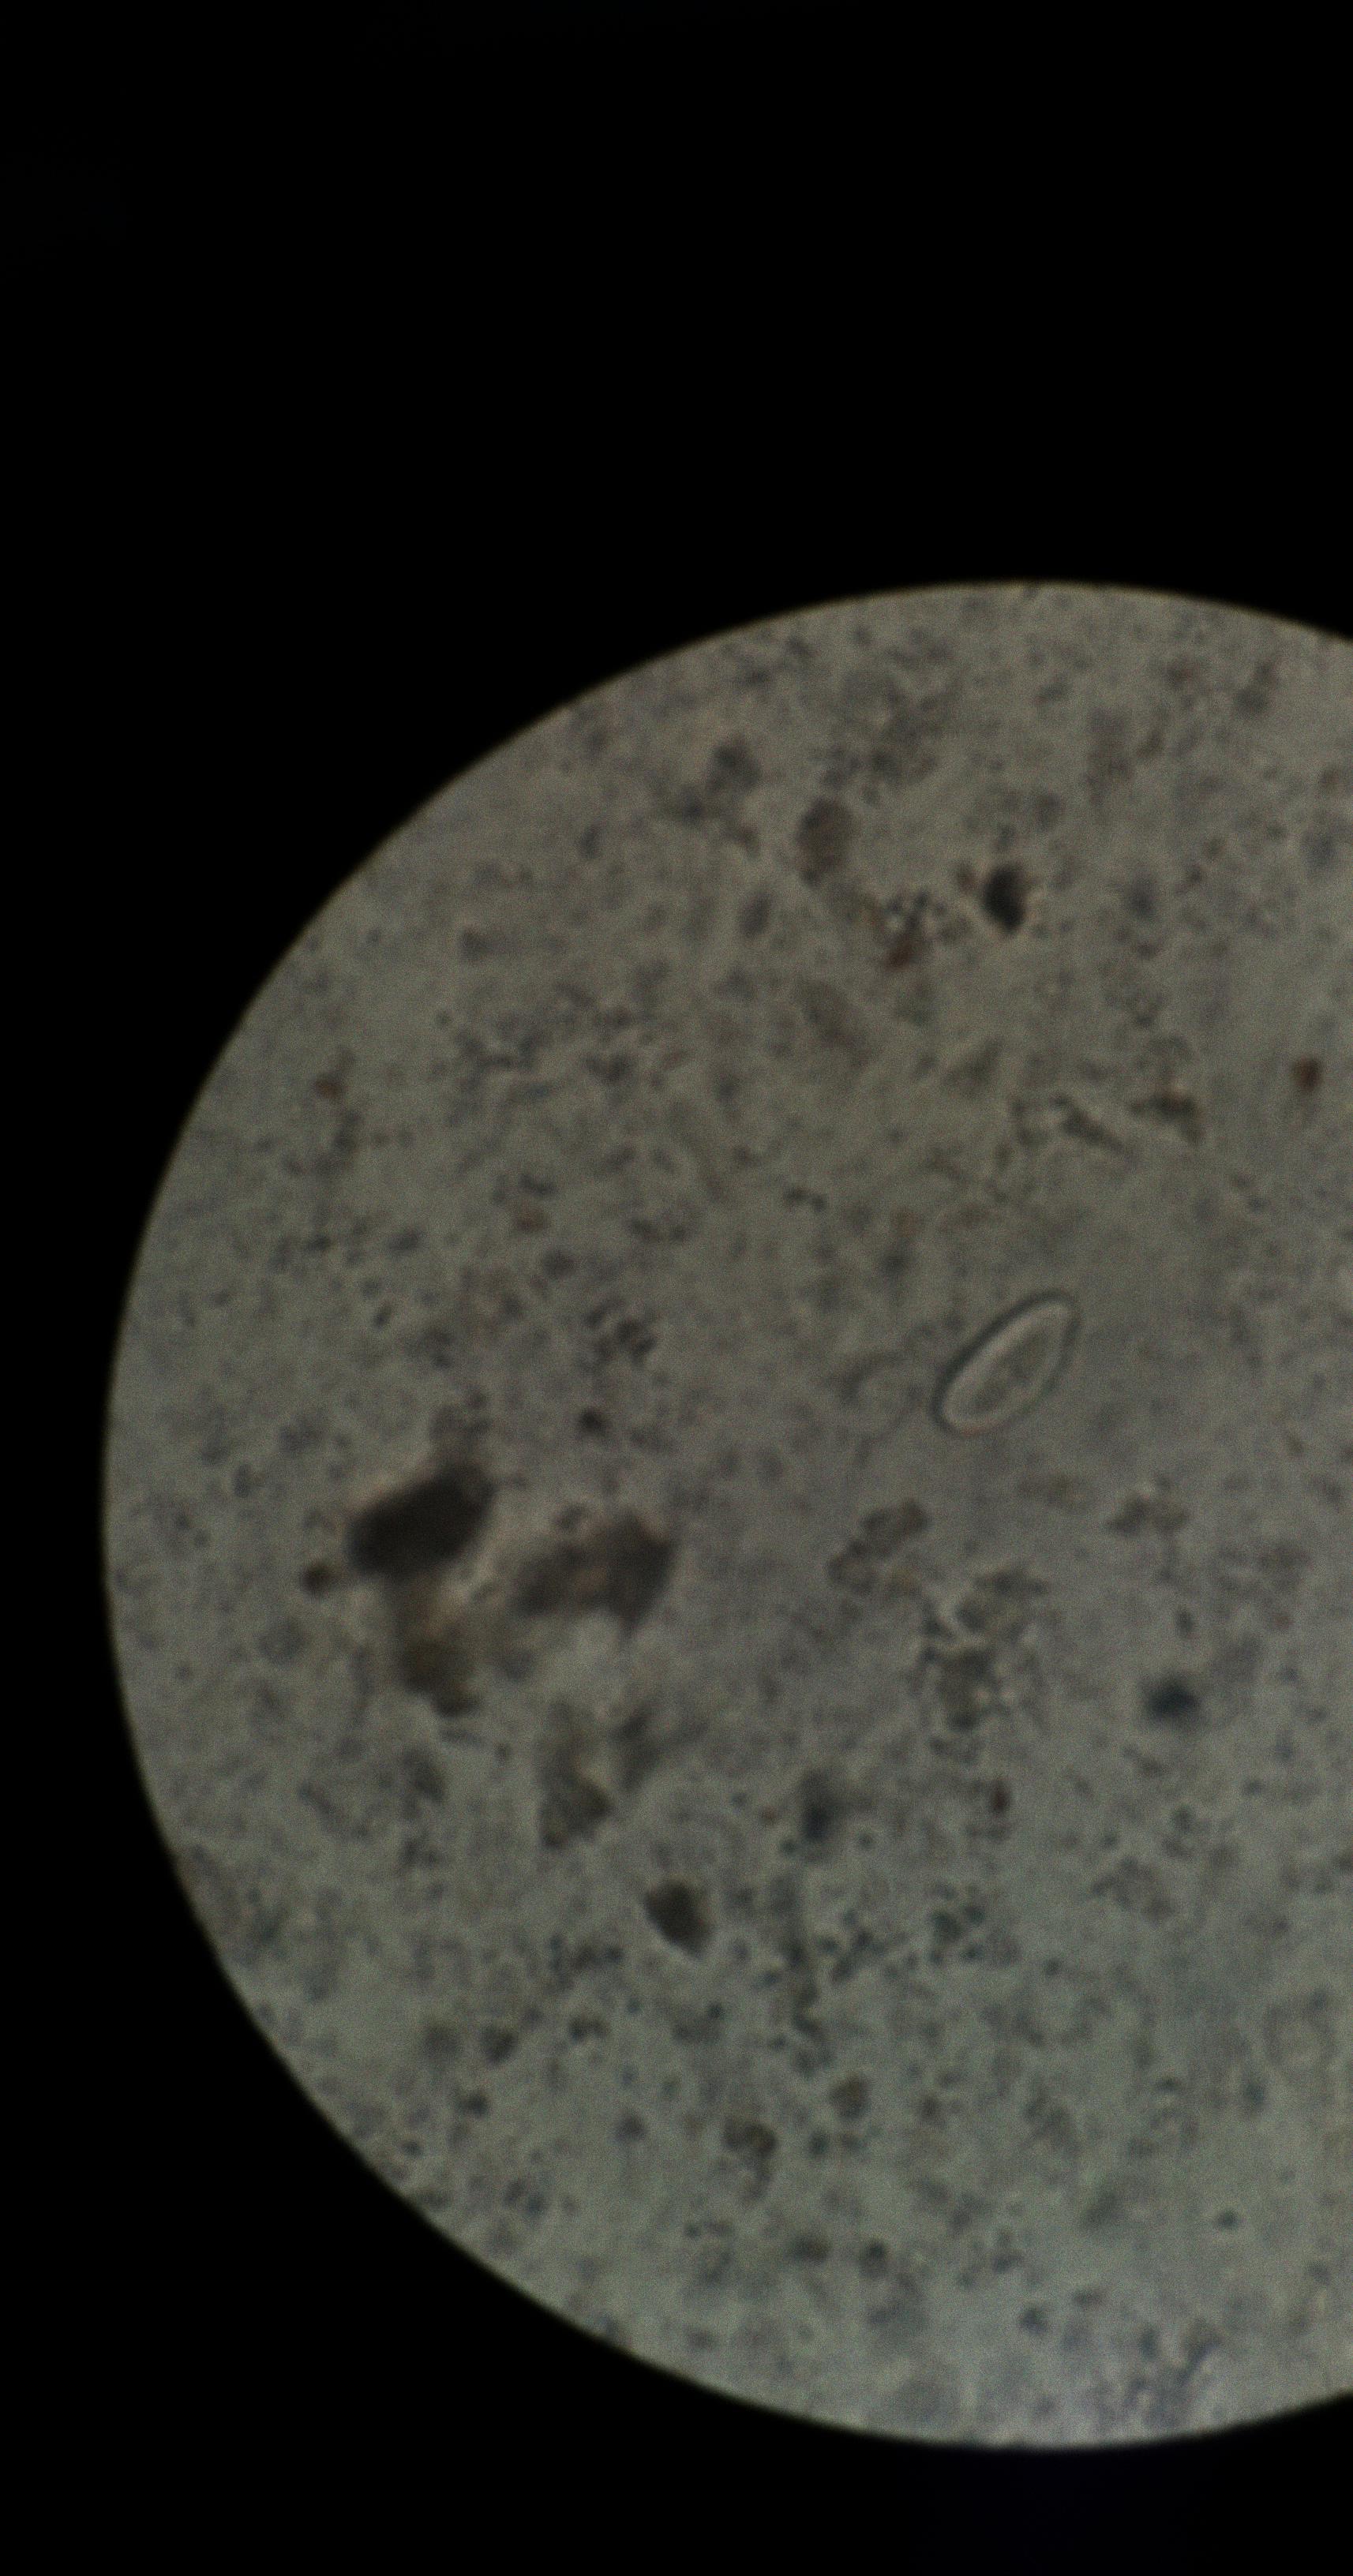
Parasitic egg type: Enterobius vermicularis